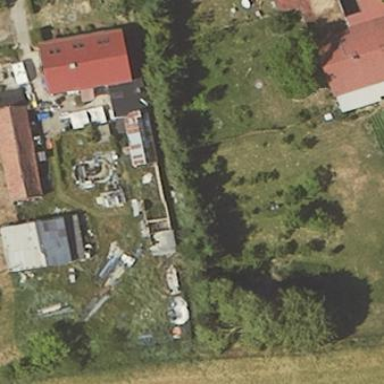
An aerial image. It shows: Simple and straightforward house.